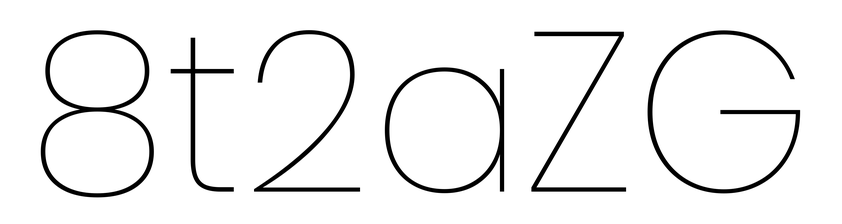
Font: Poppins-Thin